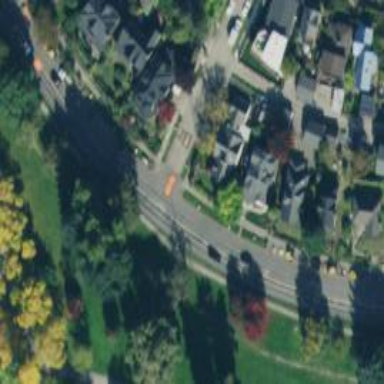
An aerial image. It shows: Traffic island located on footway.